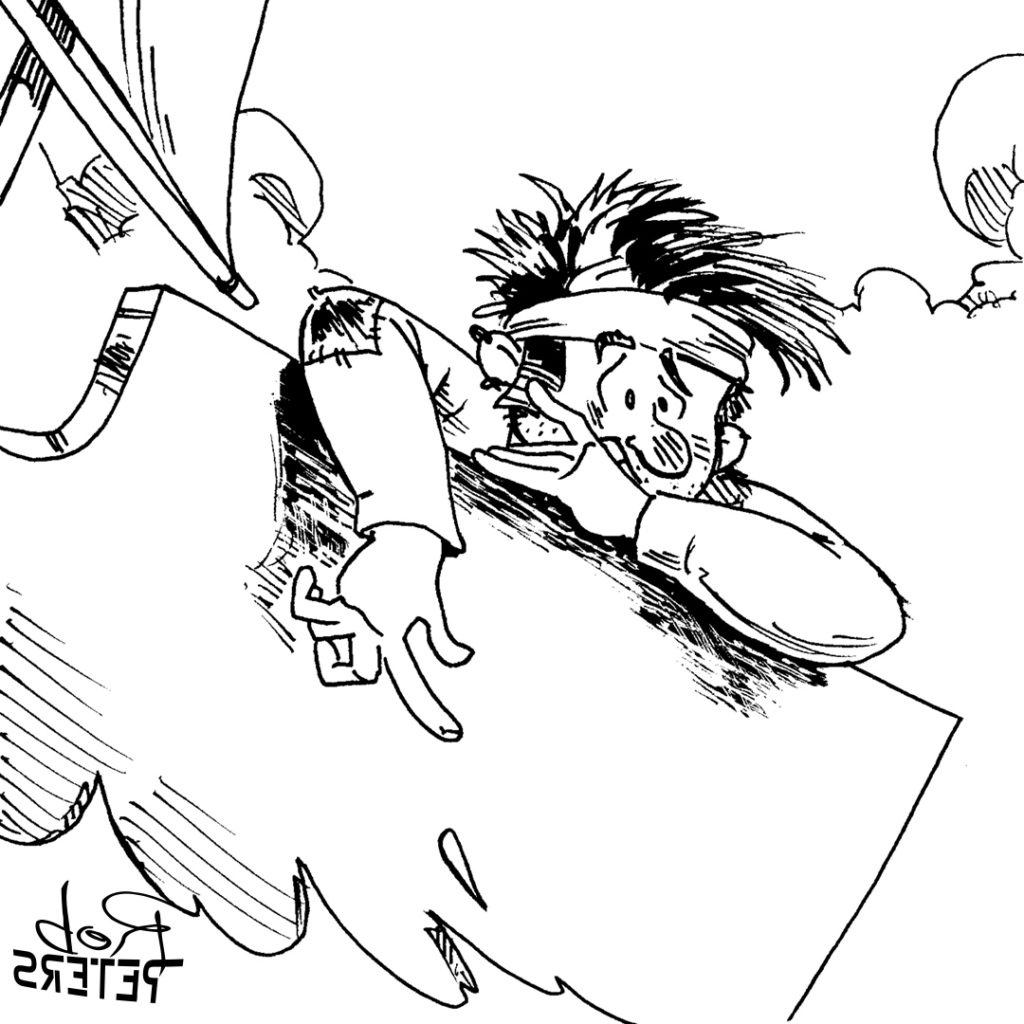
Label: pirate, pirate ship